Interaction volume radius: 10 \u00c5
Interaction volume height: 25 \u00c5
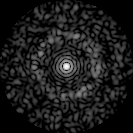
Disorder parameter: 0.8384